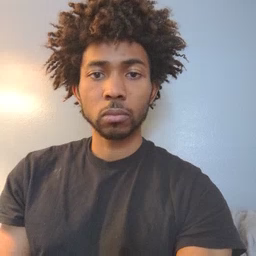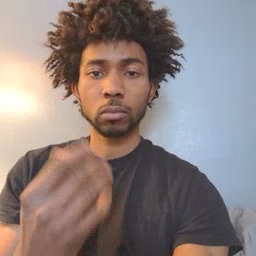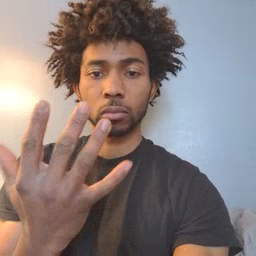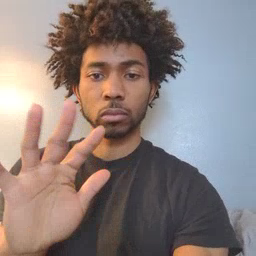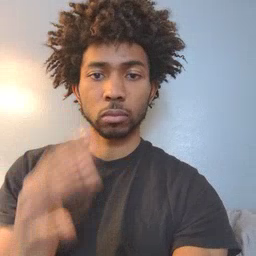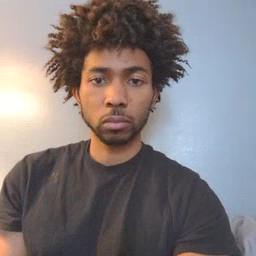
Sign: finger